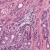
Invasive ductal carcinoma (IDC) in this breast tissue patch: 1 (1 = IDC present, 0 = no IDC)